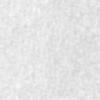
Label: no_change